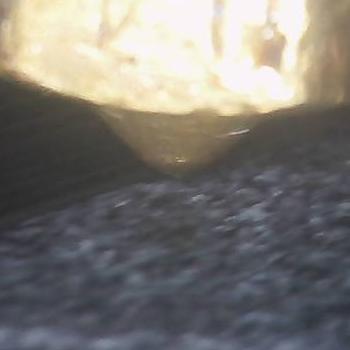
Flow rate: 118%